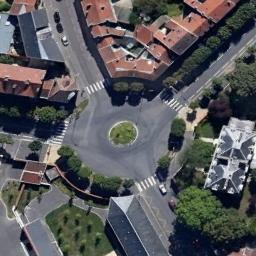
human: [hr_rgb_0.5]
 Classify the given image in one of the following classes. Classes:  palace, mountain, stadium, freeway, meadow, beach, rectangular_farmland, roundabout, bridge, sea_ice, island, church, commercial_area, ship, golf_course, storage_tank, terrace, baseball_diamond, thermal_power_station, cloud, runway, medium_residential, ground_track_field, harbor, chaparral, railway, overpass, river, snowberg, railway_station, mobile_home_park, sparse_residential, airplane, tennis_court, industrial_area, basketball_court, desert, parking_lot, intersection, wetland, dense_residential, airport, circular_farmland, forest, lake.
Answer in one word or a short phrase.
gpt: roundabout